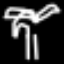
Label: palm tree